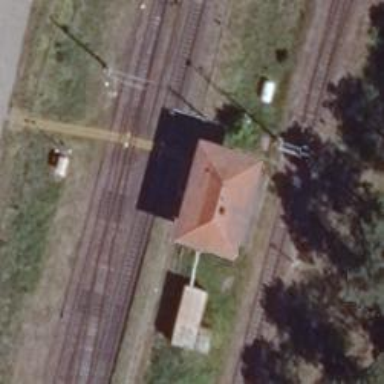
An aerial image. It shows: Crossing for the railway.